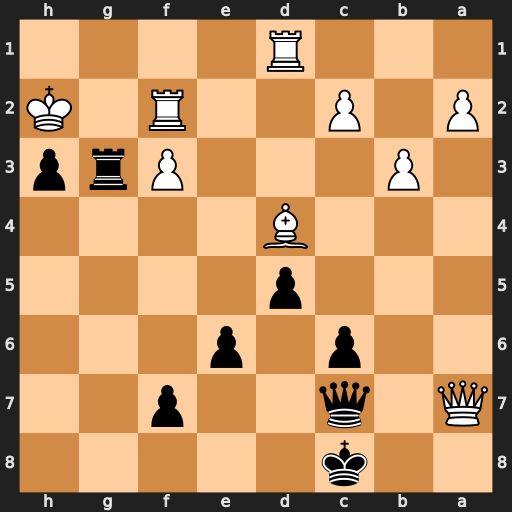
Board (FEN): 2k5/Q1q2p2/2p1p3/3p4/3B4/1P3Prp/P1P2R1K/3R4
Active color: b
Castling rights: -
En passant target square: -
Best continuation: Rg2+ Kxh3 Qh2#